Aerial crown-view tile of a tropical tree (Barro Colorado Island, Panama), acquired 20250124:
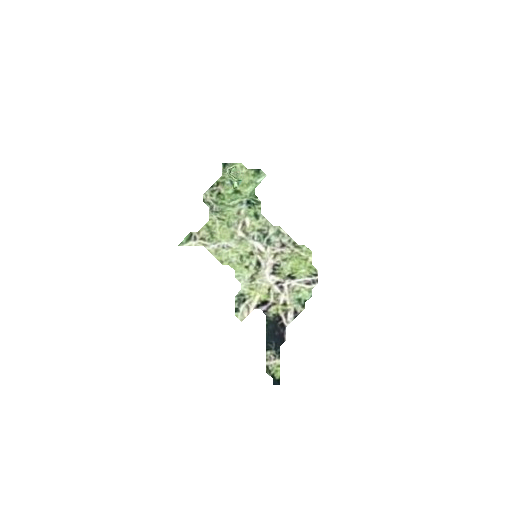
Species: Pourouma bicolor
GBIF accepted scientific name: Pourouma bicolor
Crown area: 17.029 m²